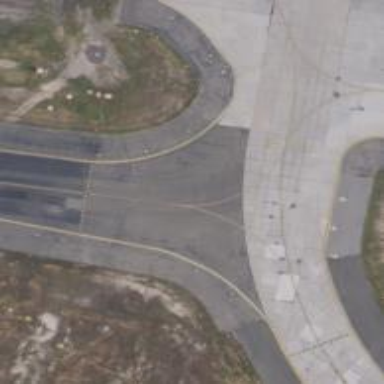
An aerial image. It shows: View of taxiway at the airport.